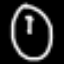
Label: clock